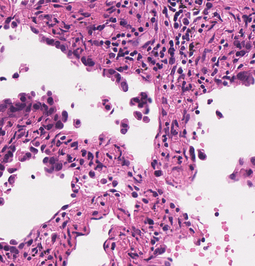
Tumor epithelial tissue: yes
Tumor-associated stroma tissue: yes
Normal tissue: no